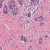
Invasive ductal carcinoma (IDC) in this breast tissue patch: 1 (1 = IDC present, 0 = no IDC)